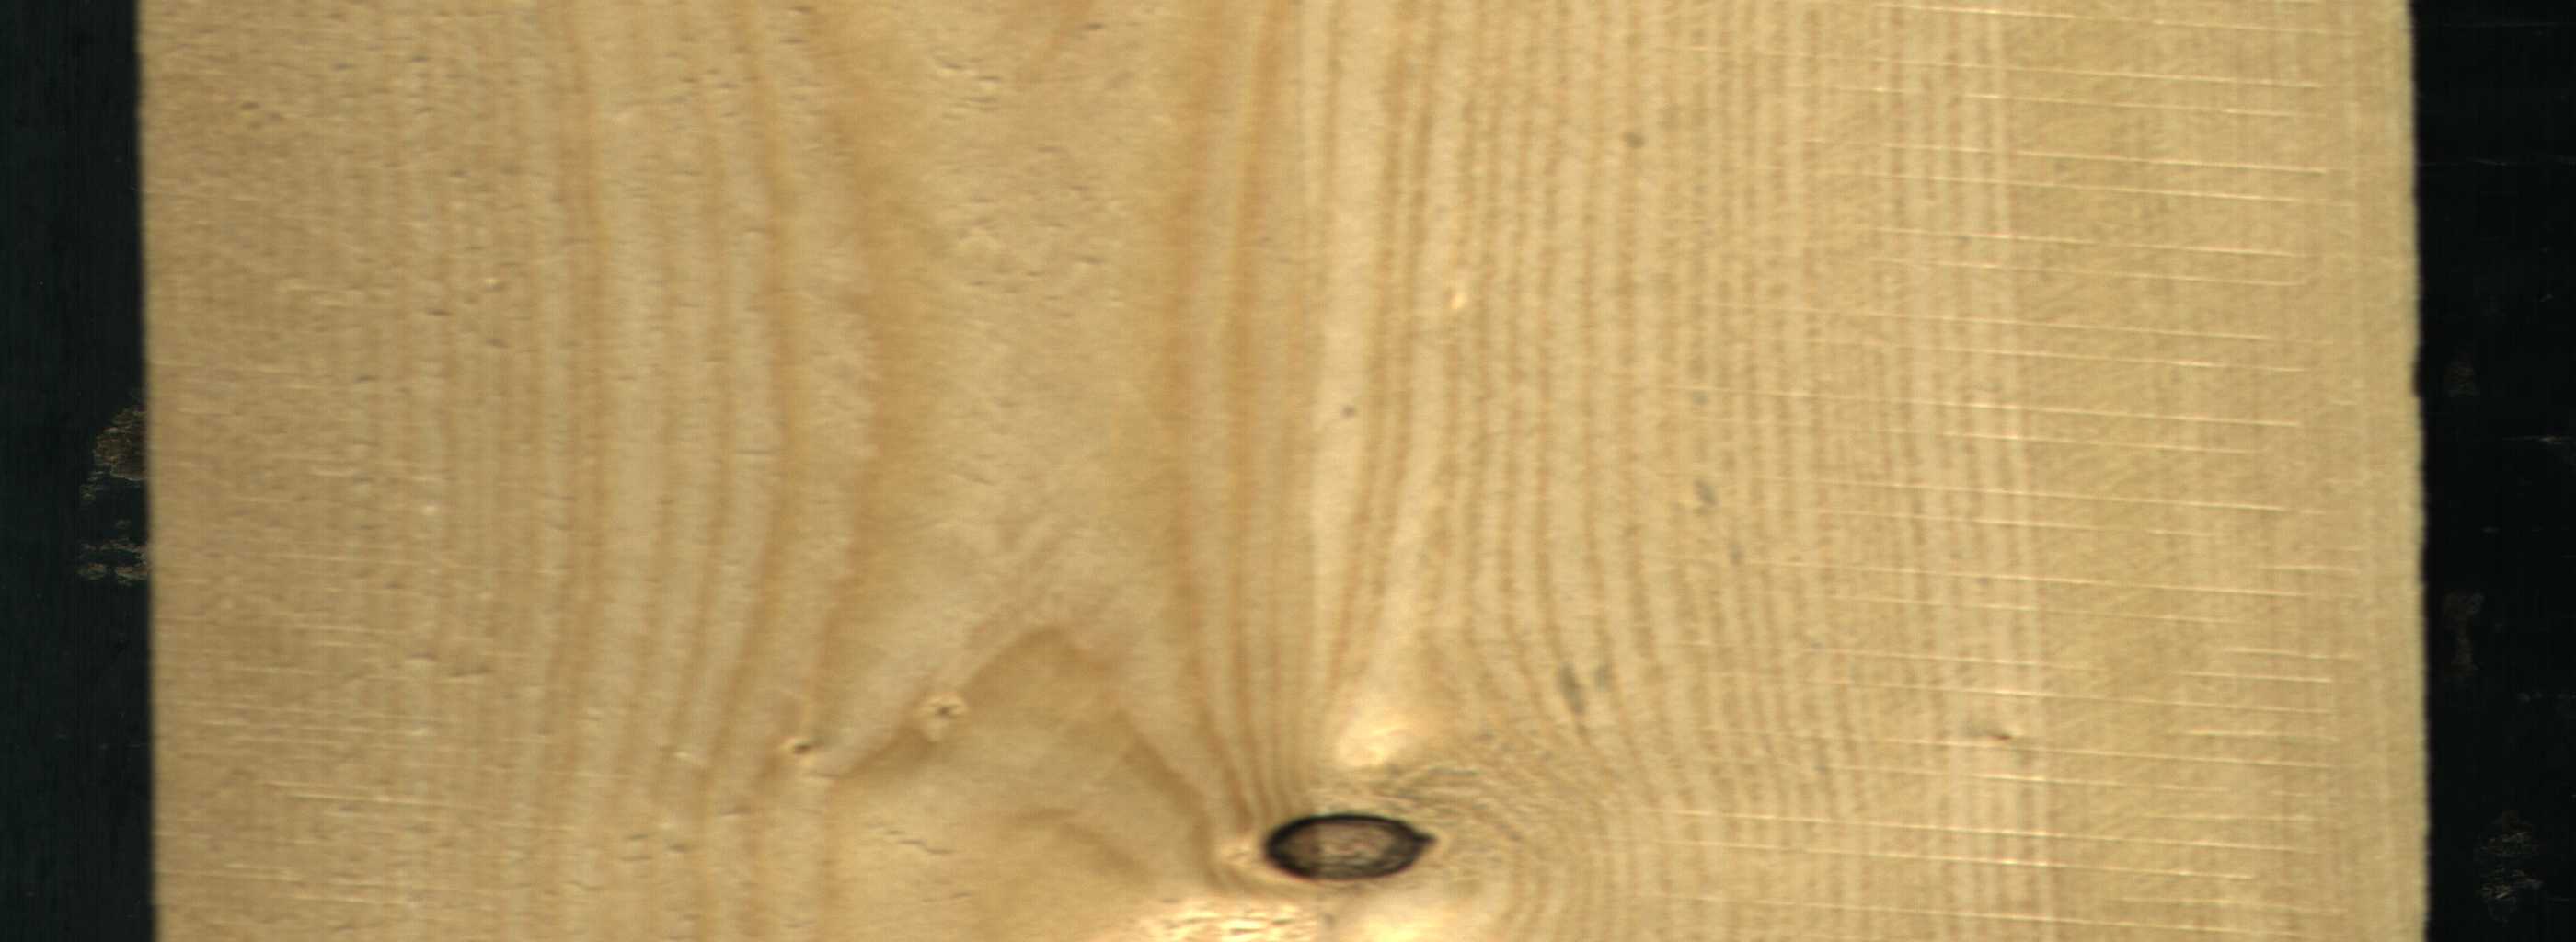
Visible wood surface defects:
Dead_Knot